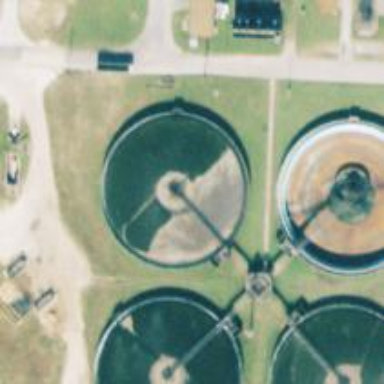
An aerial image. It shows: Body of wastewater.